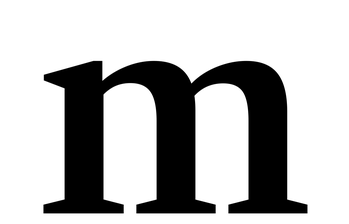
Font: LibreCaslonText_SemiBold